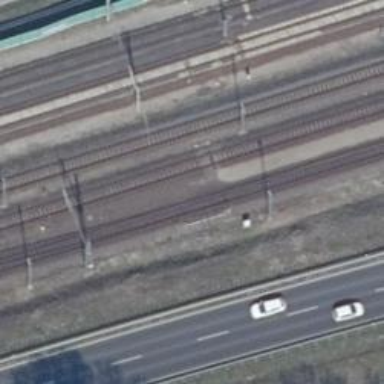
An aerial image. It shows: Railway track with contact line for electrification.